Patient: sex F, age 74
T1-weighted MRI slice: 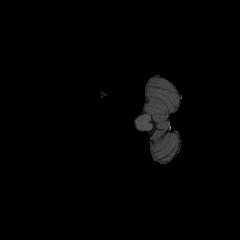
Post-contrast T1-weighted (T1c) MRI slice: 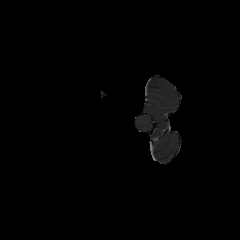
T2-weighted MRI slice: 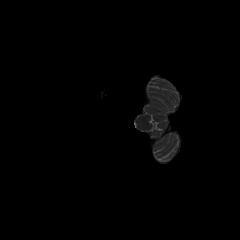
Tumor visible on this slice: no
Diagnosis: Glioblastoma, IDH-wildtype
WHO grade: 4